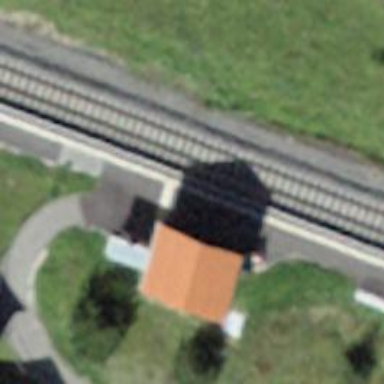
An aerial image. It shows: Railway halt.